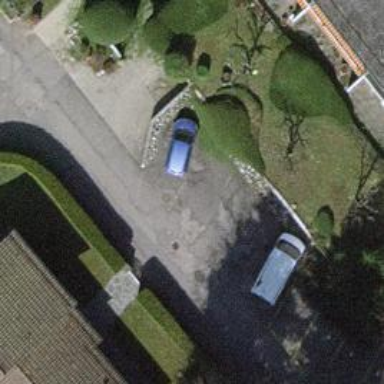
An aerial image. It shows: Alleyway designated as service road.